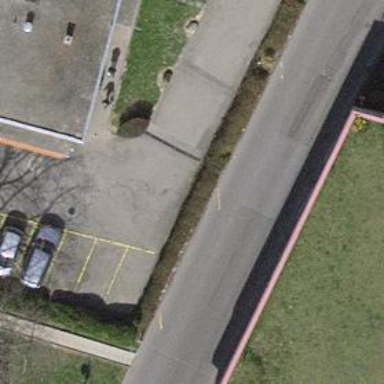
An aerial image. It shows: Parking aisle designated as service road.